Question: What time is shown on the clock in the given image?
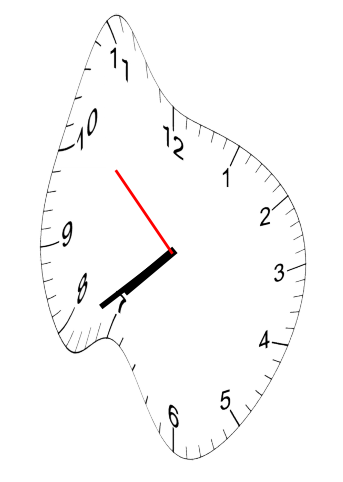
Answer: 07:38:52